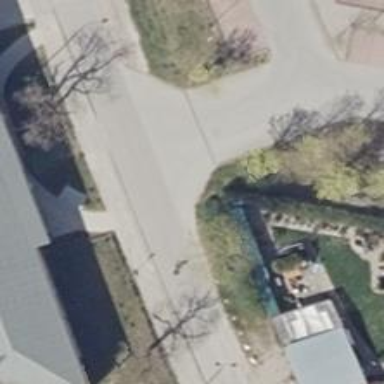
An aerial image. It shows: Residential road with asphalt surface.